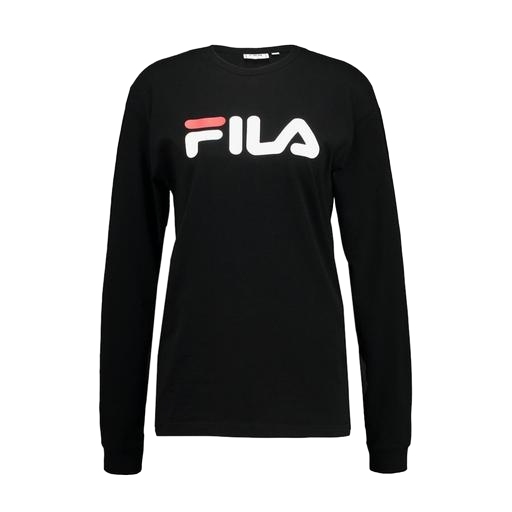
long-sleeve jersey tee, long-sleeve tee, black anna long-sleeve tee, white background